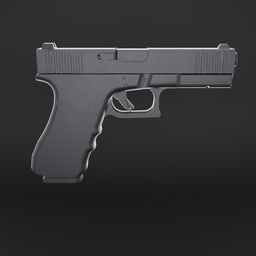
Label: tools